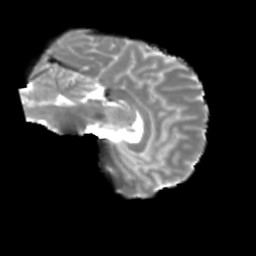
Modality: T2w
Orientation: sagittal
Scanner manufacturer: siemens
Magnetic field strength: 3 T
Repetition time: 4 s
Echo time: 0.0594 s